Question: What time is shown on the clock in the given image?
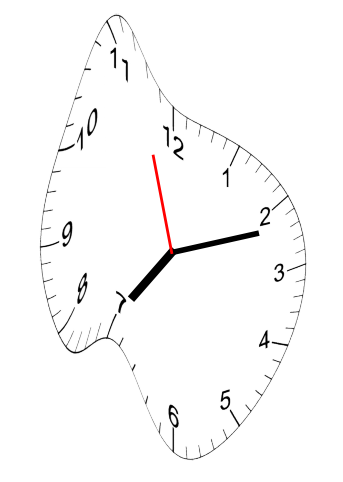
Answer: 07:11:57